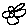
Label: flower